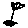
Label: flower